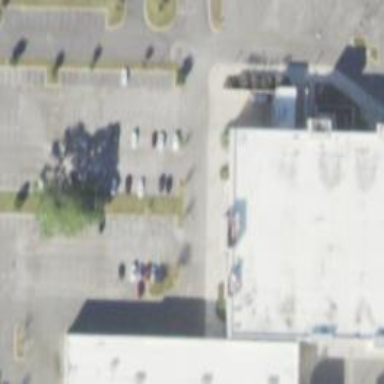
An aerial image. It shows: Parking space is available.